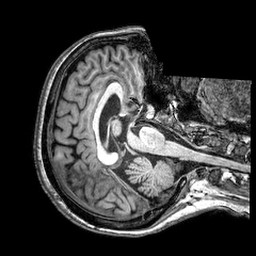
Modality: T1w
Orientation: axial
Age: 67
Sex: female
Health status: healthy
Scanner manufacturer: philips
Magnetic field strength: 3 T